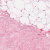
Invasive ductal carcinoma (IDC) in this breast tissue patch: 0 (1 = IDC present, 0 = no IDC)